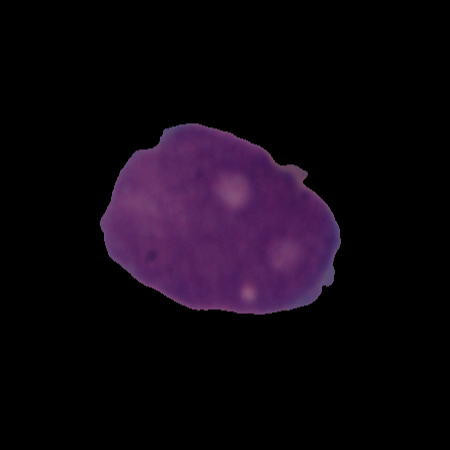
Label: cancer